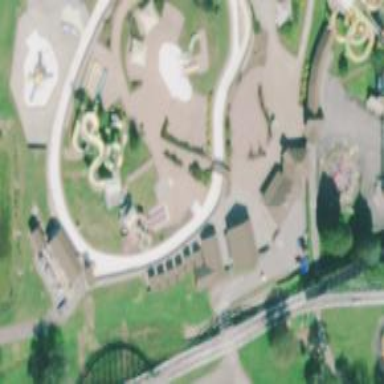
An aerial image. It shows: Water slide attraction.